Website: walmart
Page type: billing-address
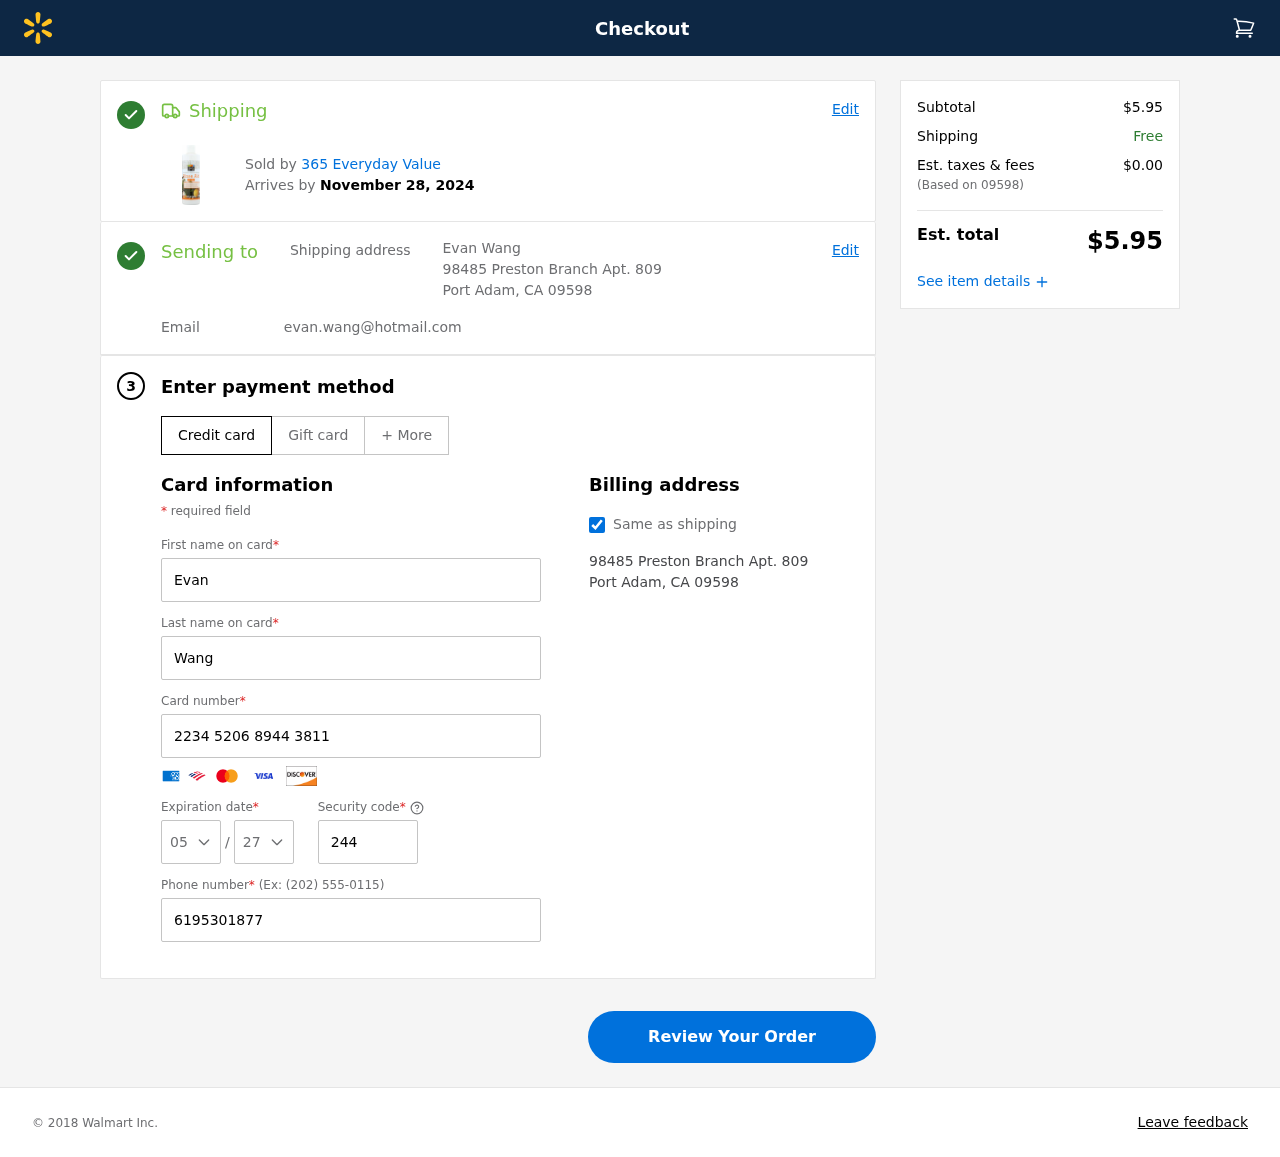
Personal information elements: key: PII_CARD_CVV
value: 244
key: PII_CARD_EXPIRY_MONTH
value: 05
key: PII_CARD_EXPIRY_YEAR
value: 27
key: PII_CARD_NUMBER
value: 2234 5206 8944 3811
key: PII_CITY_STATE_ZIP
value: Port Adam, CA 09598
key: PII_EMAIL
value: evan.wang@hotmail.com
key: PII_FIRSTNAME
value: Evan
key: PII_FULLNAME
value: Evan Wang
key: PII_LASTNAME
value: Wang
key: PII_PHONE
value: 6195301877
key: PII_POSTCODE
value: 09598
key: PII_STREET
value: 98485 Preston Branch Apt. 809
Product elements: key: PRODUCT1_BRAND
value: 365 Everyday Value
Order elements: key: ORDER_DELIVERY_DATE
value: November 28, 2024
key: ORDER_SUBTOTAL
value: $5.95
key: ORDER_TAX
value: $0.00
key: ORDER_TOTAL
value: $5.95